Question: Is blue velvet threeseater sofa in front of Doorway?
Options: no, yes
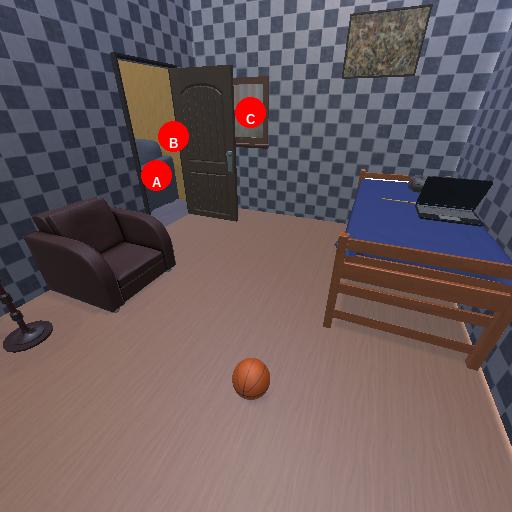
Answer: no